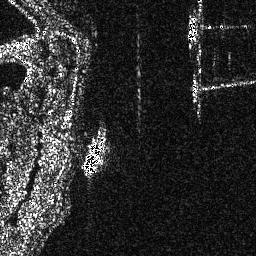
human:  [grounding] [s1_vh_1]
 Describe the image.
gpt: In the satellite image, there is  <ref>1 medium ship </ref> <box>[[31, 48, 42, 68, 0]]</box> located at center.